Interaction volume radius: 10 \u00c5
Interaction volume height: 25 \u00c5
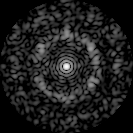
Disorder parameter: 0.7256